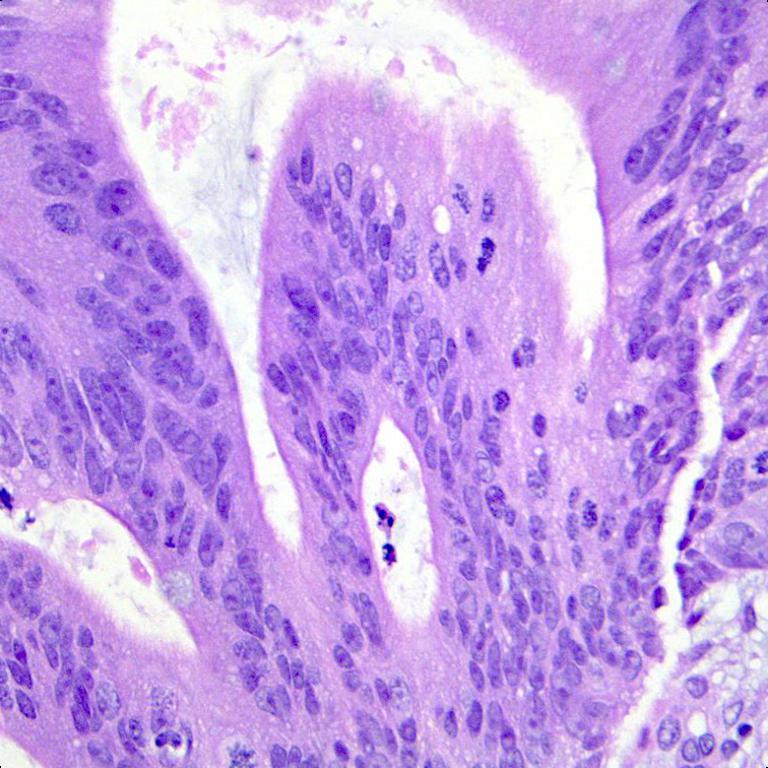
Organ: colon
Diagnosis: adenocarcinomas